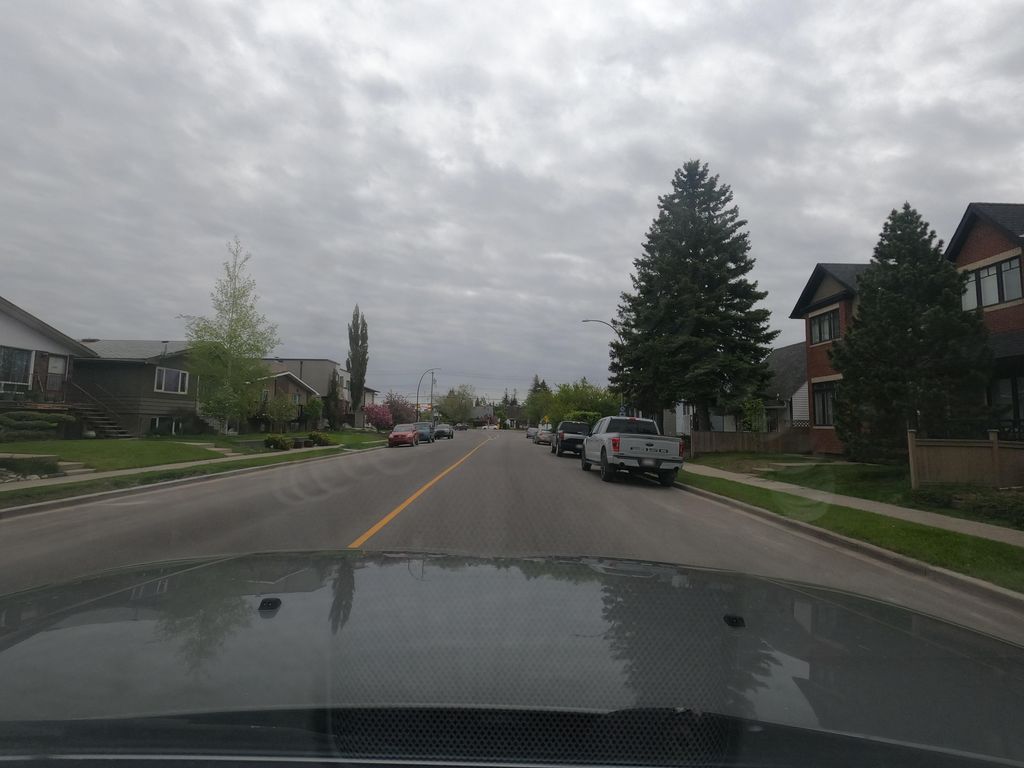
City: calgary